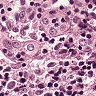
Metastatic tissue present: no